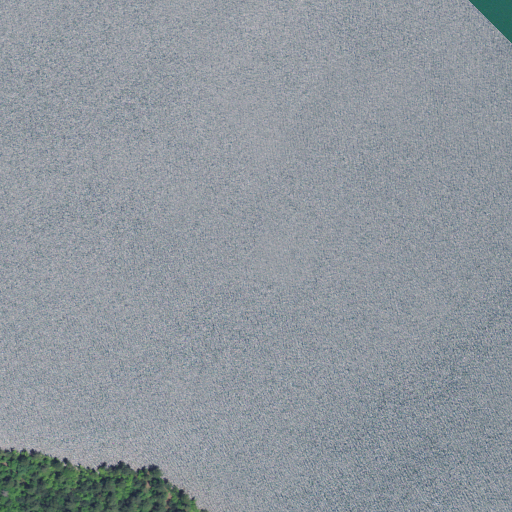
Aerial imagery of island in Georgia named Searle Island (historical) containing open water, mixed forest, grassland, and evergreen forest